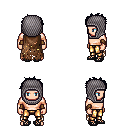
a pixel art fantasy rpg character, male body template, human, light skin, brown tattered cape, gold greaves, raven bedhead hairstyle, chain hood, leather bracers, ghillies, four views (front, back, left, right), 2x2 character sprite sheet, small pixel art, hard edges, no anti-aliasing